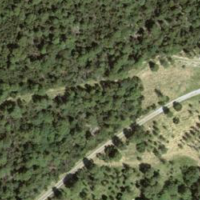
EUNIS habitat code: 32
Species observed at this site:
Pinus mugo